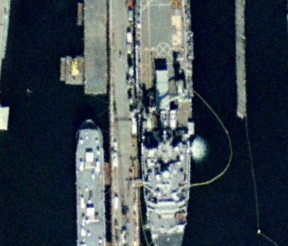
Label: combat